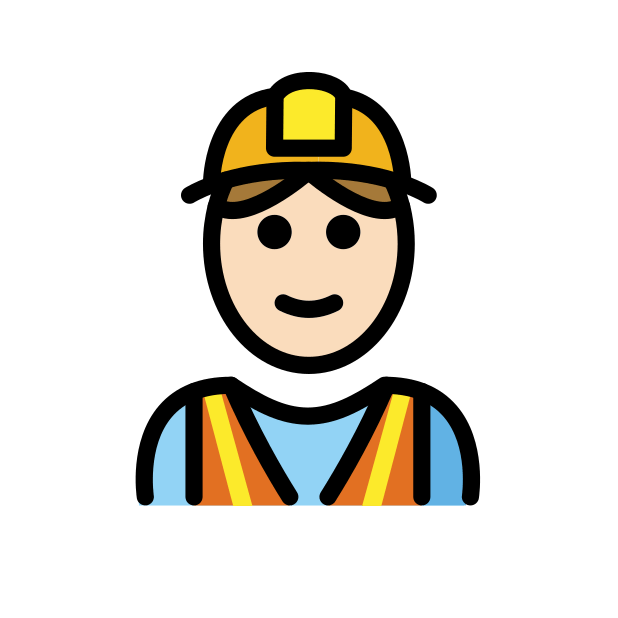
construction worker: light skin tone